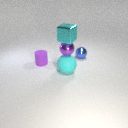
small cyan metal cube above large cyan rubber sphere